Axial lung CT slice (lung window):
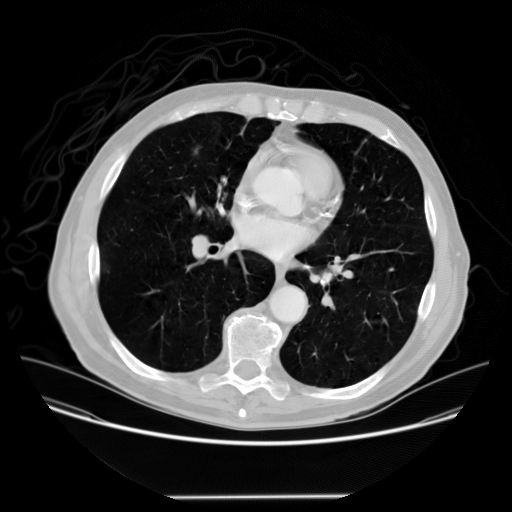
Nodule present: no